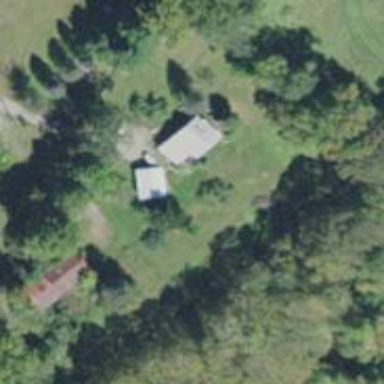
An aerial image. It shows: Simple house.